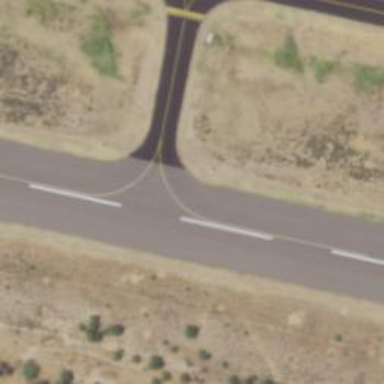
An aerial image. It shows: Asphalt taxiway at the airport.